Question: I want to create a GridView like this one:

But, I don't know how! I know how work with Android GridView, but not like this one.
Suggestions of library or any tip will be welcome.
Thanks.
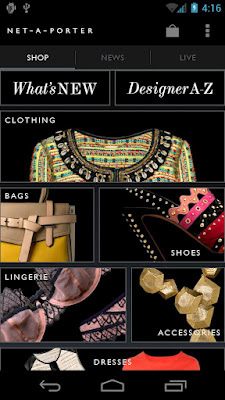
Answer: > I want to create a GridView like this one
The 'View' you are referring to can quite easily be created using a 'GridView'. If your components (clothing, bags, shoes etc.) are static, you can use nested 'LinearLayouts (with weights)' inside a 'ScrollView'.
> Suggestions of library or any tip will be welcome.
You can try StaggeredGridView: <URL>
A demo project to get you going: <URL>